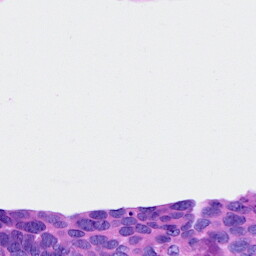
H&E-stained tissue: Ovarian